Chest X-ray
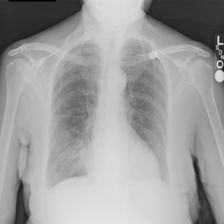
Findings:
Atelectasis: negative
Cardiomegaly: negative
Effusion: negative
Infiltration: negative
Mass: negative
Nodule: negative
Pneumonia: negative
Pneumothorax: negative
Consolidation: negative
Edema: negative
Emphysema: negative
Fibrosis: negative
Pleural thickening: negative
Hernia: negative